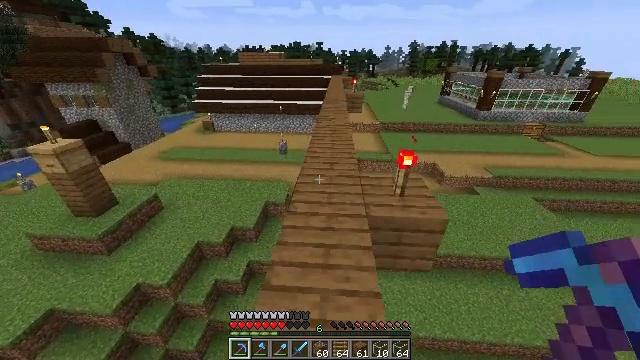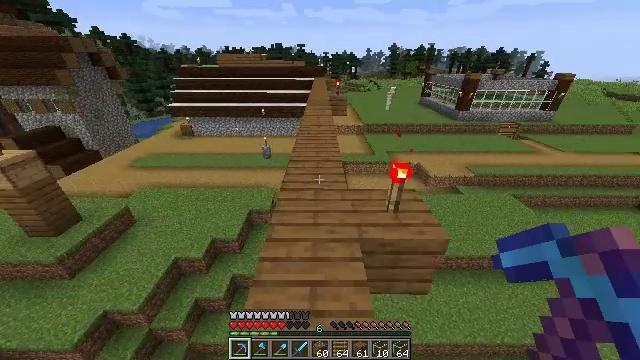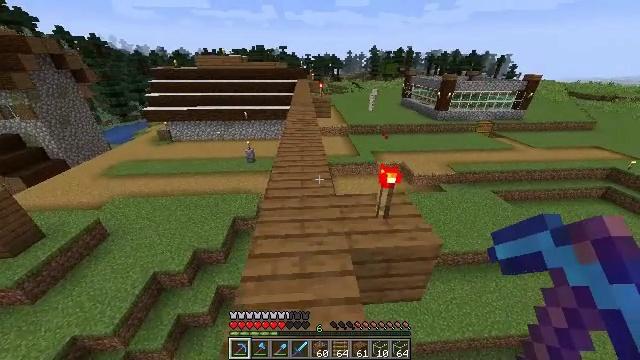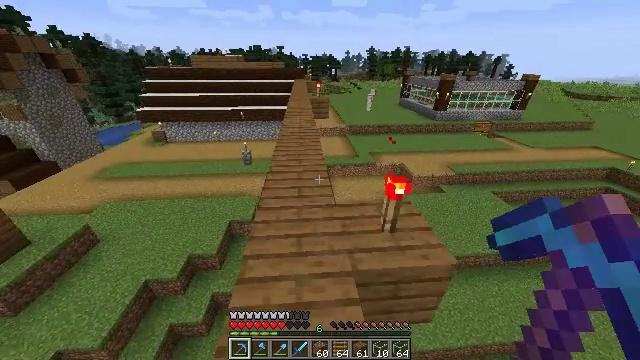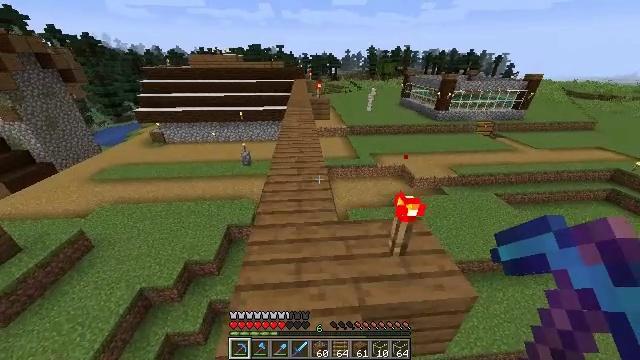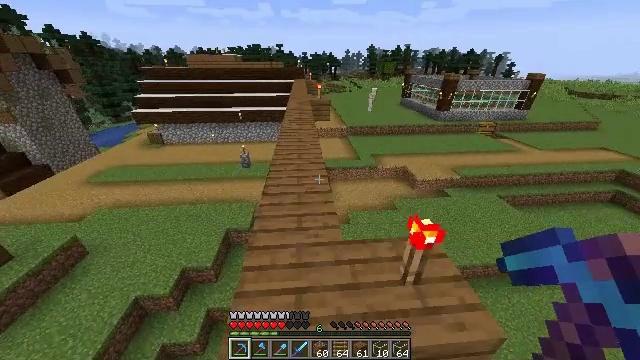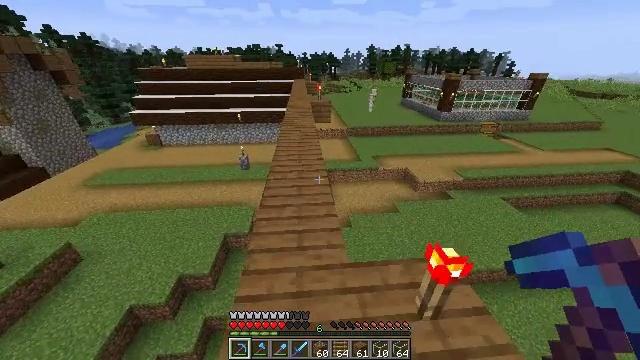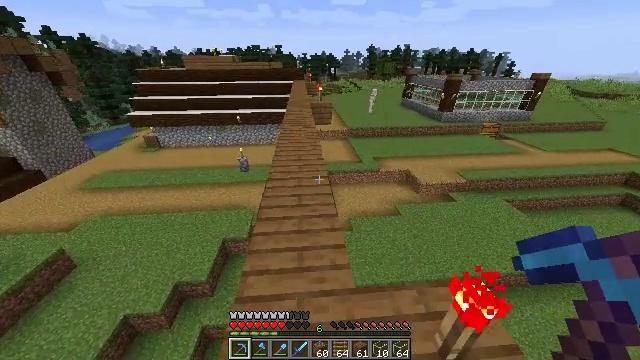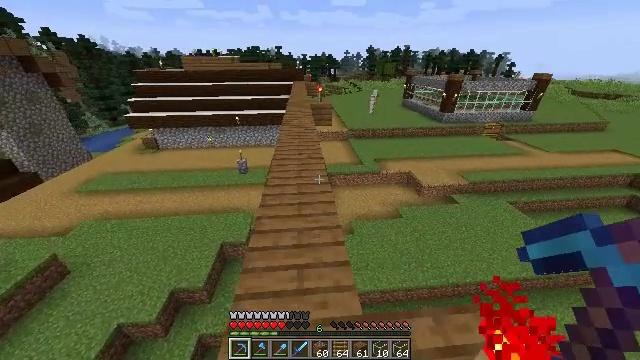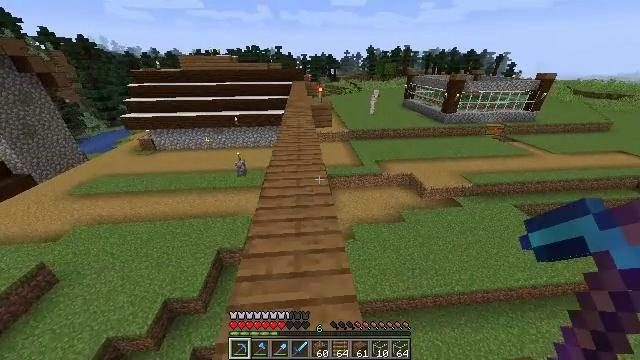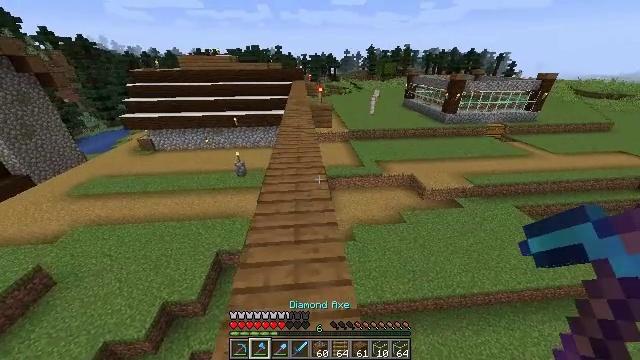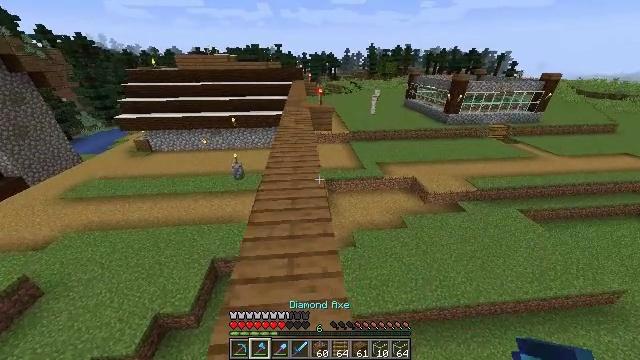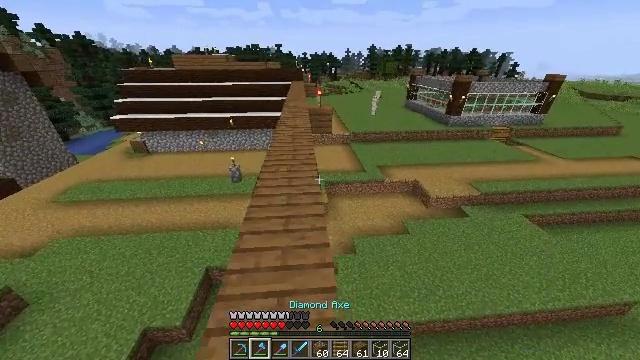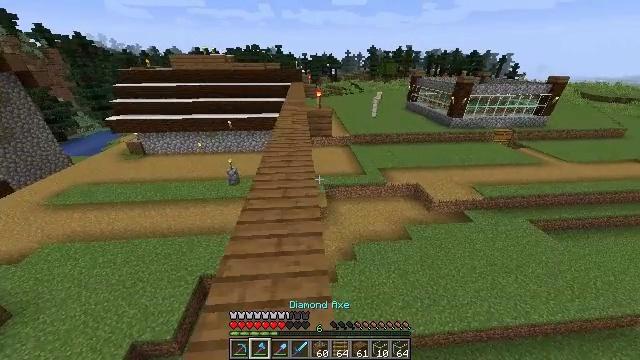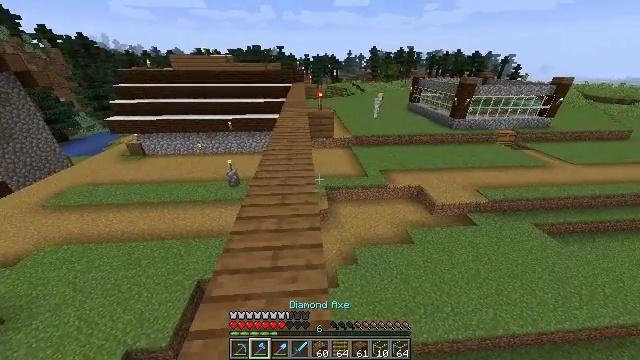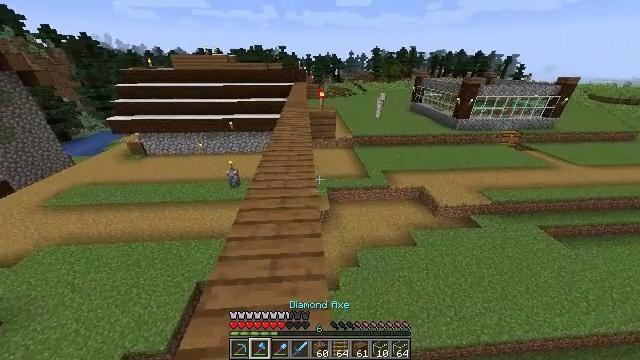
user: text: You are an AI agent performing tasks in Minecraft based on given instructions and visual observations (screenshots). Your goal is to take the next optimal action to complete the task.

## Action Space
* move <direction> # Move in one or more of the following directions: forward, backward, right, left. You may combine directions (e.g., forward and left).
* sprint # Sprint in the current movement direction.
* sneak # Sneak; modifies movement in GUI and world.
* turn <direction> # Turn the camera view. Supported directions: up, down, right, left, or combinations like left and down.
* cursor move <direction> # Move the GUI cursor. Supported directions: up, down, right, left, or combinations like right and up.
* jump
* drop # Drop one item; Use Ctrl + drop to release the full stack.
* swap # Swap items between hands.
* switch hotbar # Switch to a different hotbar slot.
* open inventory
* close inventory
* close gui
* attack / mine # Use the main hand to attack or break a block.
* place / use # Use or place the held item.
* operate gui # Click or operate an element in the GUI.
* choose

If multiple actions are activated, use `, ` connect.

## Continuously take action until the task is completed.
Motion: motion action
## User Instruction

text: Remove the purple carpet from the floor.
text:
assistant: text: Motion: move forward, sprint, turn right
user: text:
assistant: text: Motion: move forward, sprint, turn right
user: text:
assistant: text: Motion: move forward
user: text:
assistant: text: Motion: move forward
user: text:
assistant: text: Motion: move forward, sprint
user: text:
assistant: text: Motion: move forward, sprint
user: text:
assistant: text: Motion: move forward, sprint
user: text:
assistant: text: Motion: move forward
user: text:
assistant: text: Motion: move forward
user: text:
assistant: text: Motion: move forward, sprint
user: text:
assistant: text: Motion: move forward, sprint
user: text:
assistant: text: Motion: move forward, sprint
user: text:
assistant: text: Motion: move forward, sprint
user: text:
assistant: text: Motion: move forward
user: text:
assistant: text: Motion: move forward
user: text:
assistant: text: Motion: move forward
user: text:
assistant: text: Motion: move forward, sprint, turn left
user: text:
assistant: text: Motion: move forward, sprint, turn left
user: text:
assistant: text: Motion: move forward, sprint, turn left
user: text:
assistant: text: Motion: move forward, sprint
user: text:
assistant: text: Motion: move forward, turn left
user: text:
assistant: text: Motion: move forward, turn left
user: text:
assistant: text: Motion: move forward, sprint
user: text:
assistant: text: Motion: move forward, sprint
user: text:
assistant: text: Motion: move forward, sprint
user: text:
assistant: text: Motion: move forward, sprint
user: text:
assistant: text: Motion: move forward
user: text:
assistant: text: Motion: move forward, sprint, turn right and up
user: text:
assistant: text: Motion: move forward, sprint, turn right and up
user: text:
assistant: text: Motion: move forward, sprint